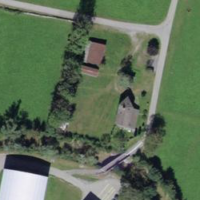
EUNIS habitat code: 54
Species observed at this site:
Fagus sylvatica